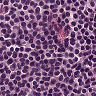
Metastatic tissue present: no